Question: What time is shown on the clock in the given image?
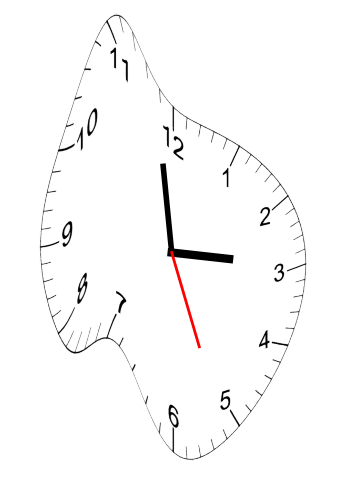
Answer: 02:58:26